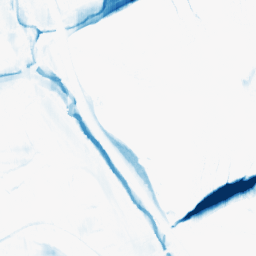
Category: morphological
Decomposition family: morphological_ellipse
Decomposition parameters: operation: closing
width: 30
height: 5
Upsampling method: lanczos
Upsampling parameters: scale: 4
Upsampling scale: 4